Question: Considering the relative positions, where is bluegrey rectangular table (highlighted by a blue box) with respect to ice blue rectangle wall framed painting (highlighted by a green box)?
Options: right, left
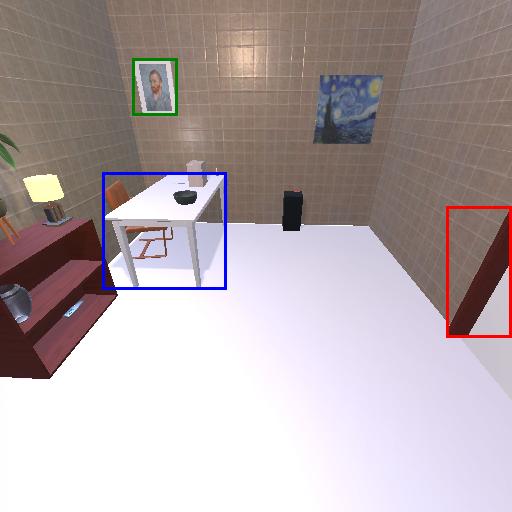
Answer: right